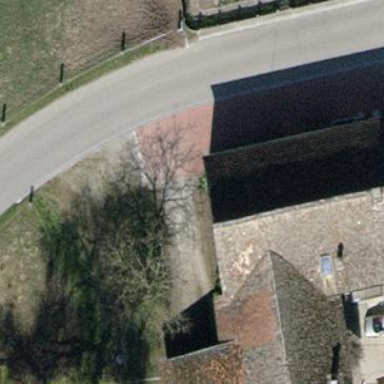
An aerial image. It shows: Farm building with gabled roof.